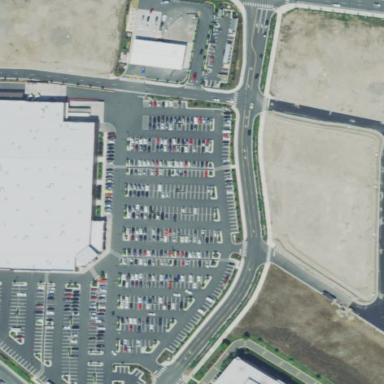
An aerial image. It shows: Retail area.